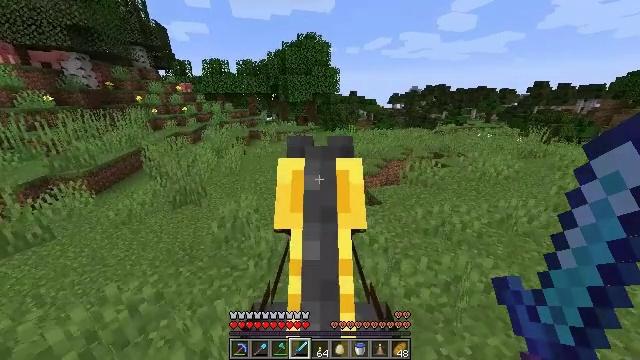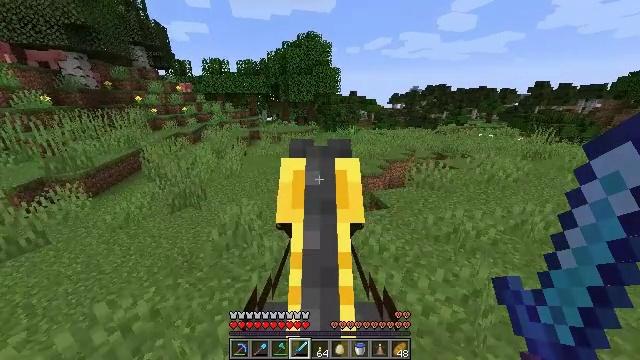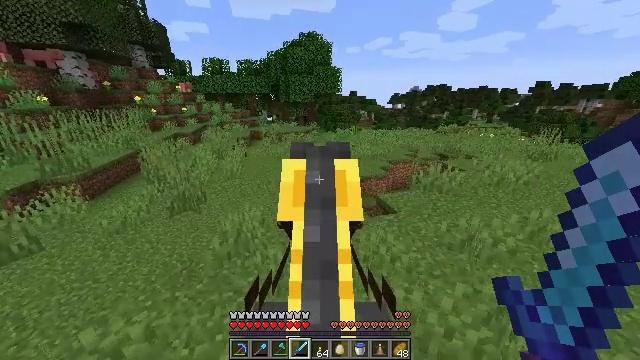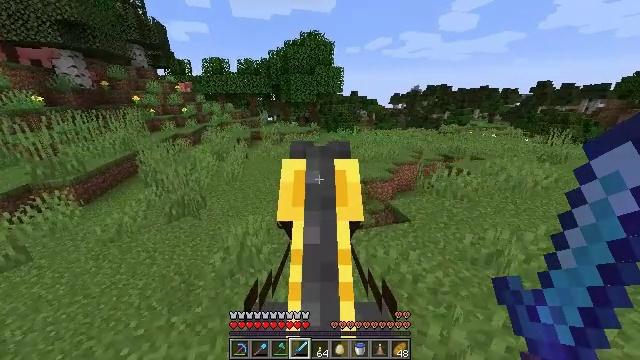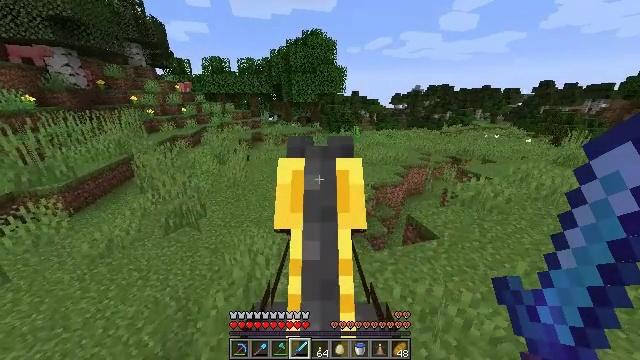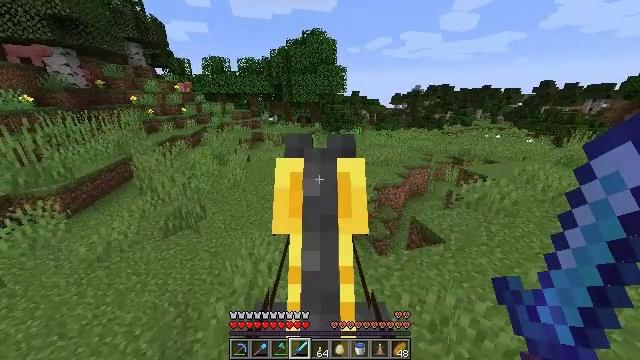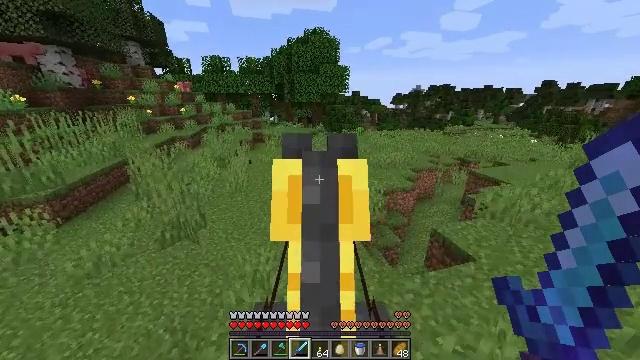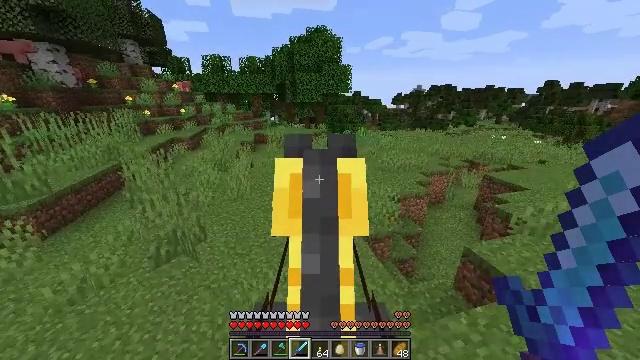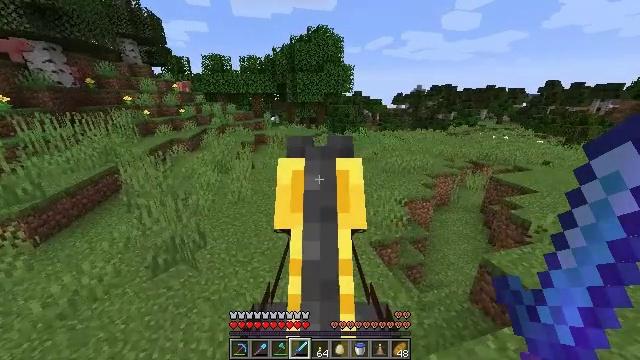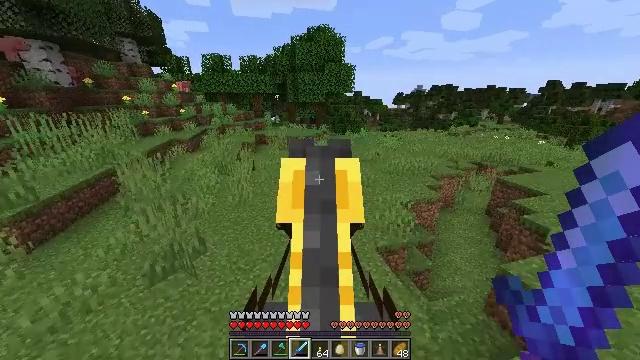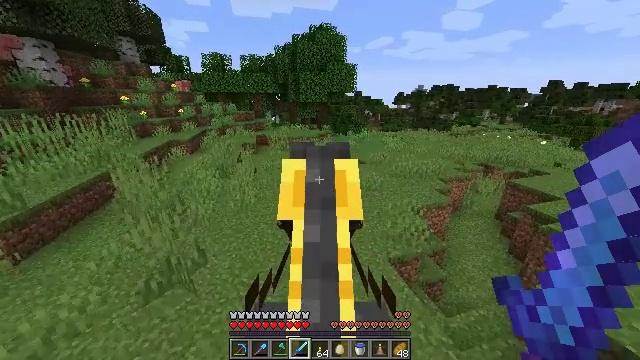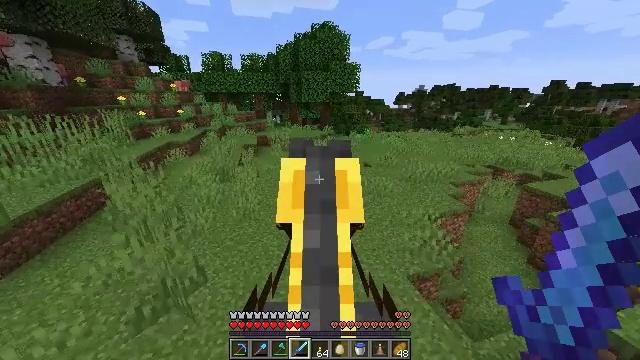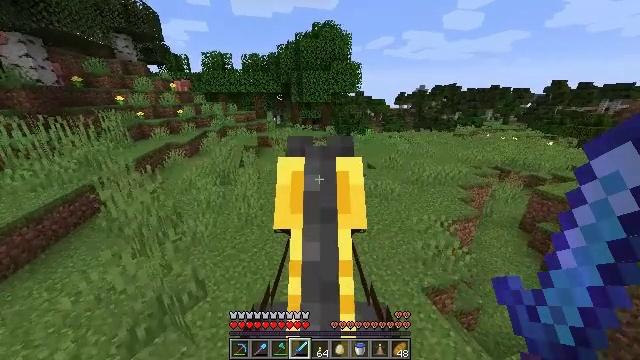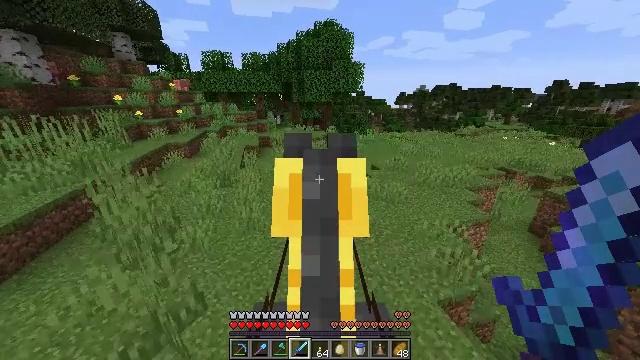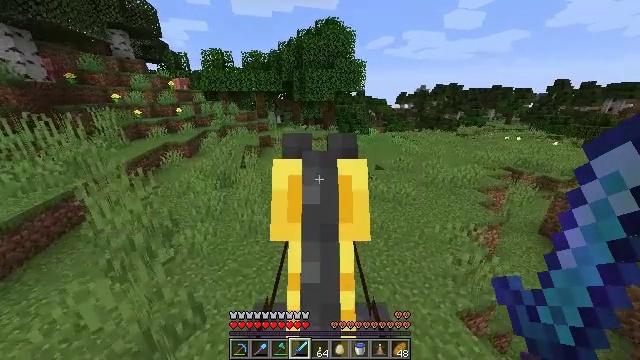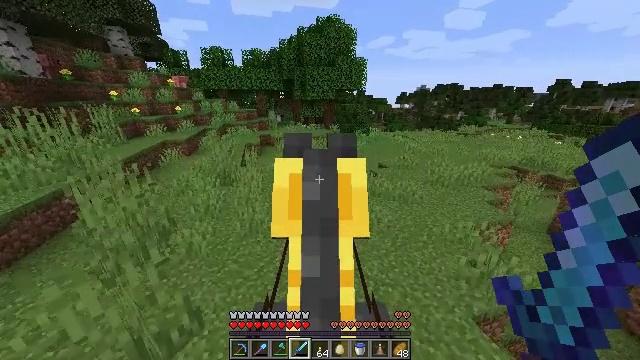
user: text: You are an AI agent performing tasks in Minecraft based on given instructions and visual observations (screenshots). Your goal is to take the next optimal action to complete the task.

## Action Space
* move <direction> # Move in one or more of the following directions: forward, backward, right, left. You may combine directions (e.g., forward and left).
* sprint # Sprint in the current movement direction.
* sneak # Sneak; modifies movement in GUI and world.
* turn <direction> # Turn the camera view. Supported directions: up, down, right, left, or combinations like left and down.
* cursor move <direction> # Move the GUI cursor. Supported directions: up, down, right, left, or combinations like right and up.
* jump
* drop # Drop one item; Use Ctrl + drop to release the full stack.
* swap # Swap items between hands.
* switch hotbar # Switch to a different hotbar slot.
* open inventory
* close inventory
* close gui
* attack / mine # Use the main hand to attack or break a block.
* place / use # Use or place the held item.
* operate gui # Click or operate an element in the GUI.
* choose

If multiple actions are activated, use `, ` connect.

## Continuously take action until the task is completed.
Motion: motion action
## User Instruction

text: Dig up the sandstone.
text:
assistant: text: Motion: move forward and move left, sprint
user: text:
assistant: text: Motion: move forward and move left, sprint
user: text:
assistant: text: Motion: move forward and move left, sprint
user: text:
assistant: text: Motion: move forward and move left, sprint
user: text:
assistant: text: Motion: move forward and move left, sprint
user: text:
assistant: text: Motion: move forward and move left, sprint
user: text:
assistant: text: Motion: move forward and move left, sprint
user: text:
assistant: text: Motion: move forward and move left, sprint
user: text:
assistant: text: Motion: move forward and move left, sprint
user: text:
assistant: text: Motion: move forward and move left, sprint
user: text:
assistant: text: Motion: move forward and move left, sprint
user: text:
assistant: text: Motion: move forward and move left, sprint
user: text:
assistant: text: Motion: move forward and move left, sprint
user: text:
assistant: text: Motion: move forward and move left, sprint
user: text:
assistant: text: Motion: move forward and move left, sprint
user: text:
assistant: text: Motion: move forward and move left, sprint
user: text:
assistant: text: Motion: move forward and move left, sprint
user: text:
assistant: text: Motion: move forward and move left, sprint
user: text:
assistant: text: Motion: move forward and move left, sprint
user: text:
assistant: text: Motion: move forward and move left, sprint
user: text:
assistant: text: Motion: move forward and move left, sprint
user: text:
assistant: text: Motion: move forward and move left, sprint
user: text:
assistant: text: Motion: move forward and move left, sprint
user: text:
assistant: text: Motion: move forward and move left, sprint
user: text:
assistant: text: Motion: move forward and move left, sprint
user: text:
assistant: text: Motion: move forward, sprint
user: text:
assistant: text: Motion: move forward, sprint
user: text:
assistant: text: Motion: move forward and move right, sprint
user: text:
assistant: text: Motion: move forward and move right, sprint
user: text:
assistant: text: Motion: move forward and move right, sprint